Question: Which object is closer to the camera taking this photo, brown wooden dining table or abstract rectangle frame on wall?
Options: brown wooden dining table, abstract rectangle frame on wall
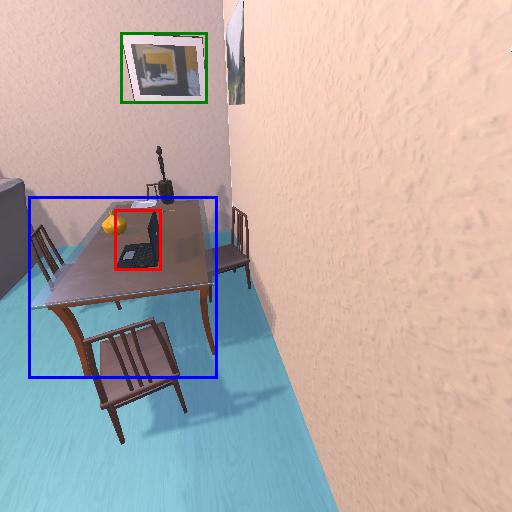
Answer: brown wooden dining table